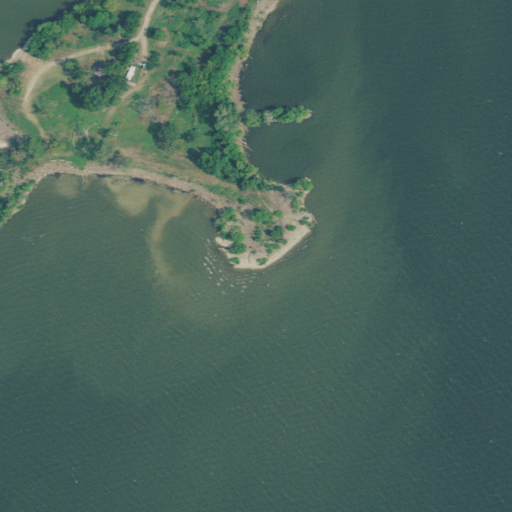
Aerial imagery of cape in Oklahoma named Catfish Point containing open water, pasture, grassland, low intensity development, and open development